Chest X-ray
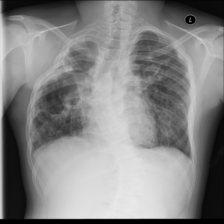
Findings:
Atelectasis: negative
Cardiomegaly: negative
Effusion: negative
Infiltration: positive
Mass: negative
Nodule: negative
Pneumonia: positive
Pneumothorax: negative
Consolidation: negative
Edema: negative
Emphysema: negative
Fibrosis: negative
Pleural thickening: positive
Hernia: negative